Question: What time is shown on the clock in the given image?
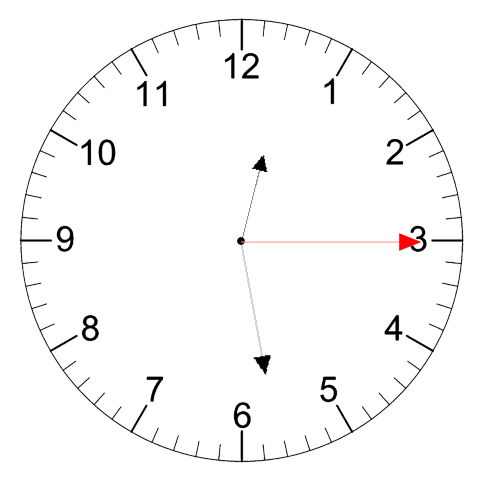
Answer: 12:28:15